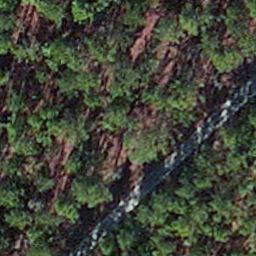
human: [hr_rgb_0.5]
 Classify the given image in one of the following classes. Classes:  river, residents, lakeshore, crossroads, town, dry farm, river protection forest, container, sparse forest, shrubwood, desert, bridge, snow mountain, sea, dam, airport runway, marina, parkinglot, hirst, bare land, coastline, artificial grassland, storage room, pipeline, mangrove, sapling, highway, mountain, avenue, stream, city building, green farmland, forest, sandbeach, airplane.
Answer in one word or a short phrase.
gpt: sapling